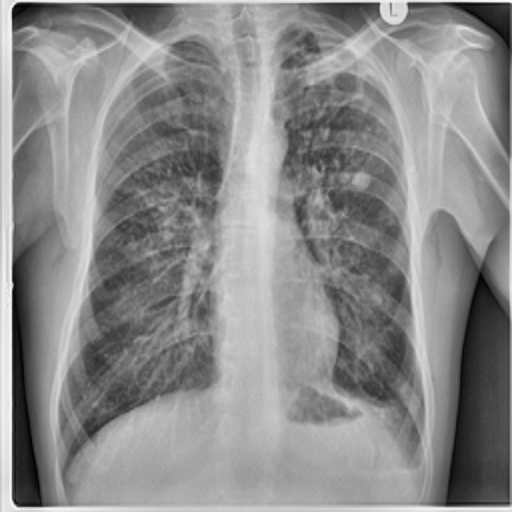
Finding: TUBERCULOSIS